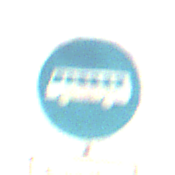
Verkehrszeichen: Busssonderstreifen
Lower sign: BesondereFahrzeugeUndTransportgueter3
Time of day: SunriseSunset
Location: Outdoor (Suburban)
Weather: PartlyCloudy
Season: NotSpecified
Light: Natural